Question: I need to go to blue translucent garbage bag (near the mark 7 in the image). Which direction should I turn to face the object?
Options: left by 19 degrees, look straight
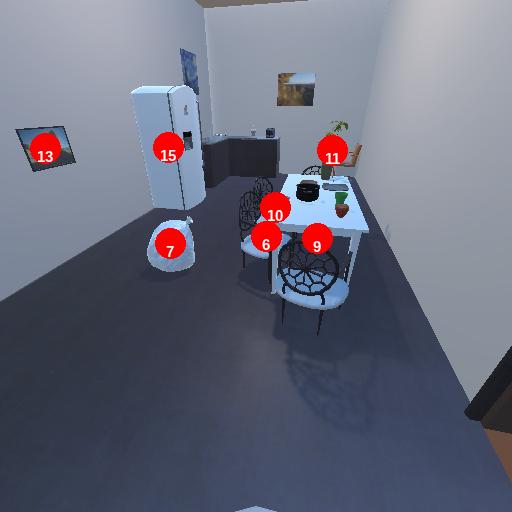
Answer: left by 19 degrees